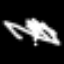
Label: mushroom